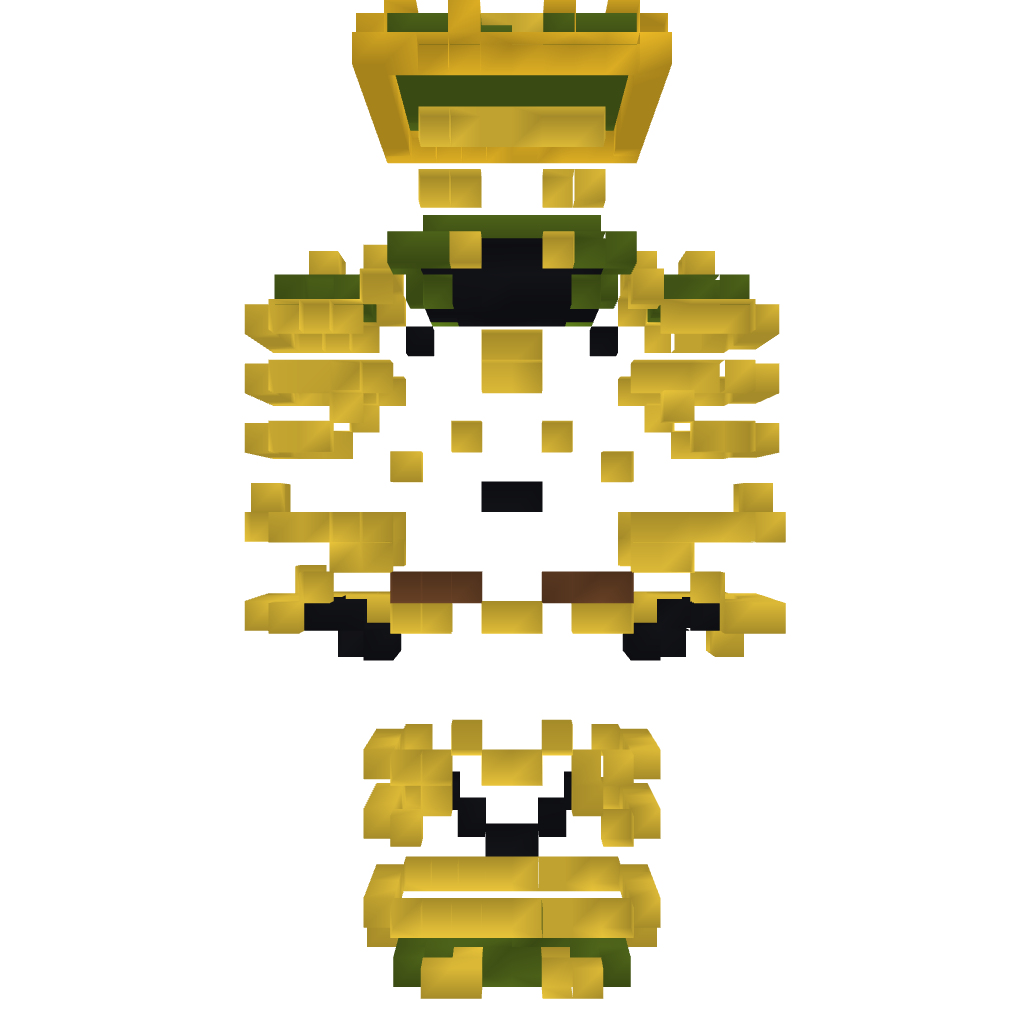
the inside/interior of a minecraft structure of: BossModz8 Statue